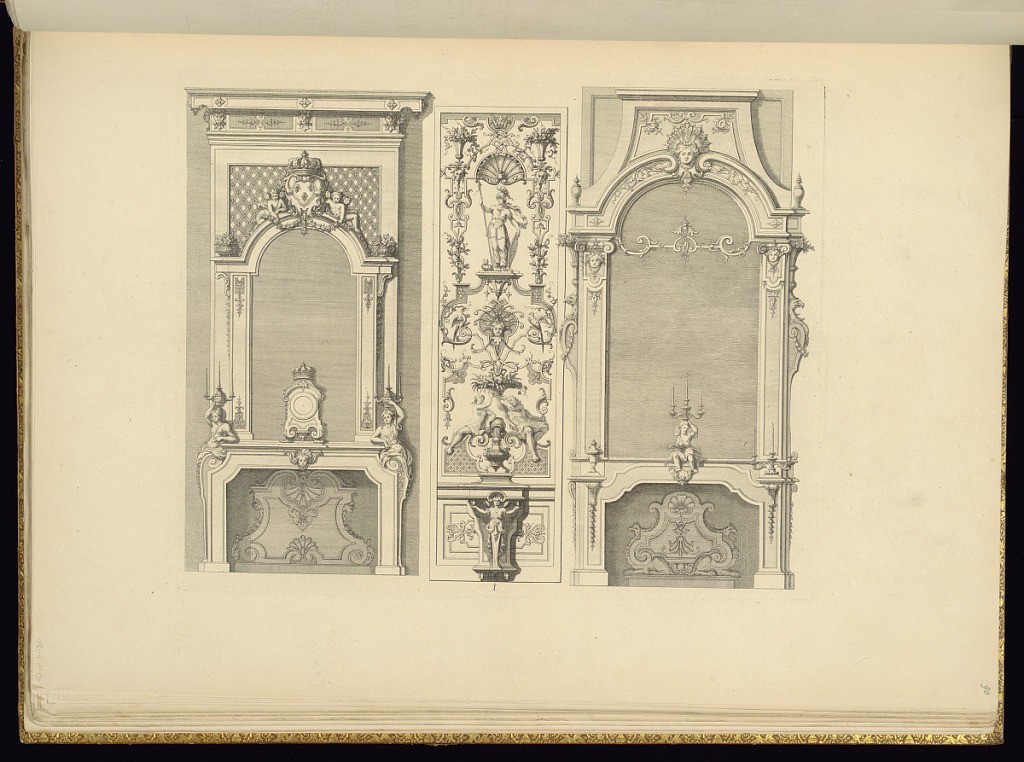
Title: Chimneypiece Designs
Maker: Jean Berain, the elder, French, 1640-1711
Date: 1711
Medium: Engraving on laid paper
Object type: Bound print
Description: Two chimneypiece designs. Both designs have overmantel mirrors. The mantel on the left features a clock in the center with figurative candelabra on either side; the mantel on the right, a figurative candelabra in the center. Between the chimneypieces is a panel of grotesque ornamentation. The plate is not signed but is lettered "I."